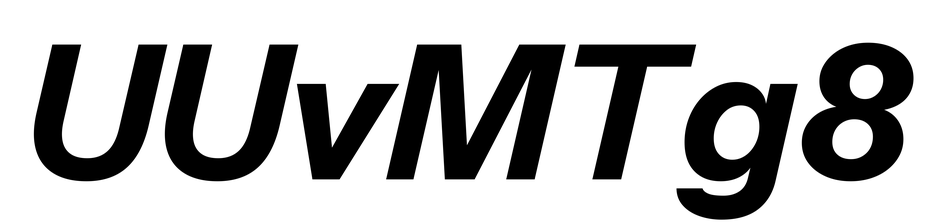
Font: InstrumentSans-Italic_Bold_Italic